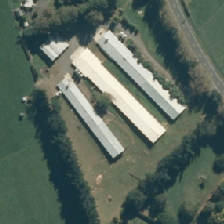
Land cover: urban_build_up